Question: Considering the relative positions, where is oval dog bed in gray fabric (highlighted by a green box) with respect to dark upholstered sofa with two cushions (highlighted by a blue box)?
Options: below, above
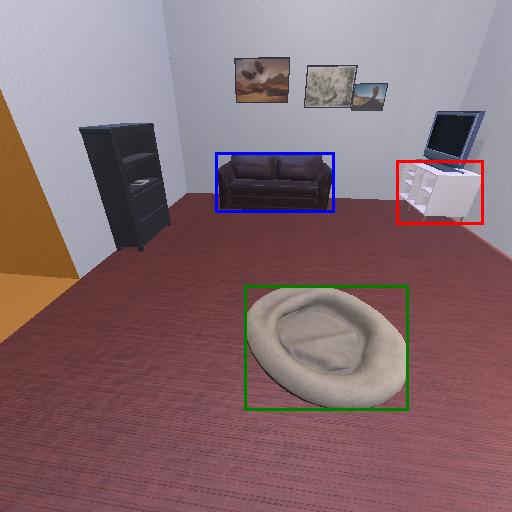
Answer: below